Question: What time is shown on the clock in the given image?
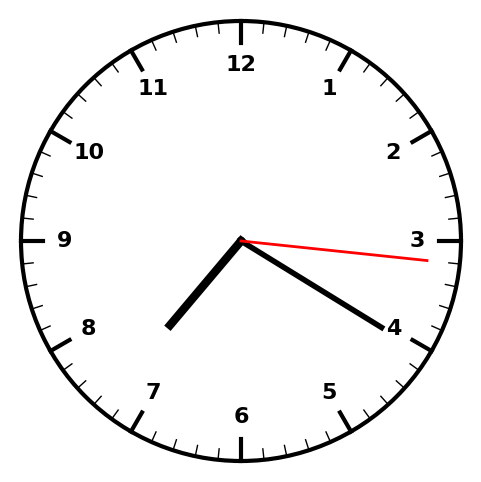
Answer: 07:20:16